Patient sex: M
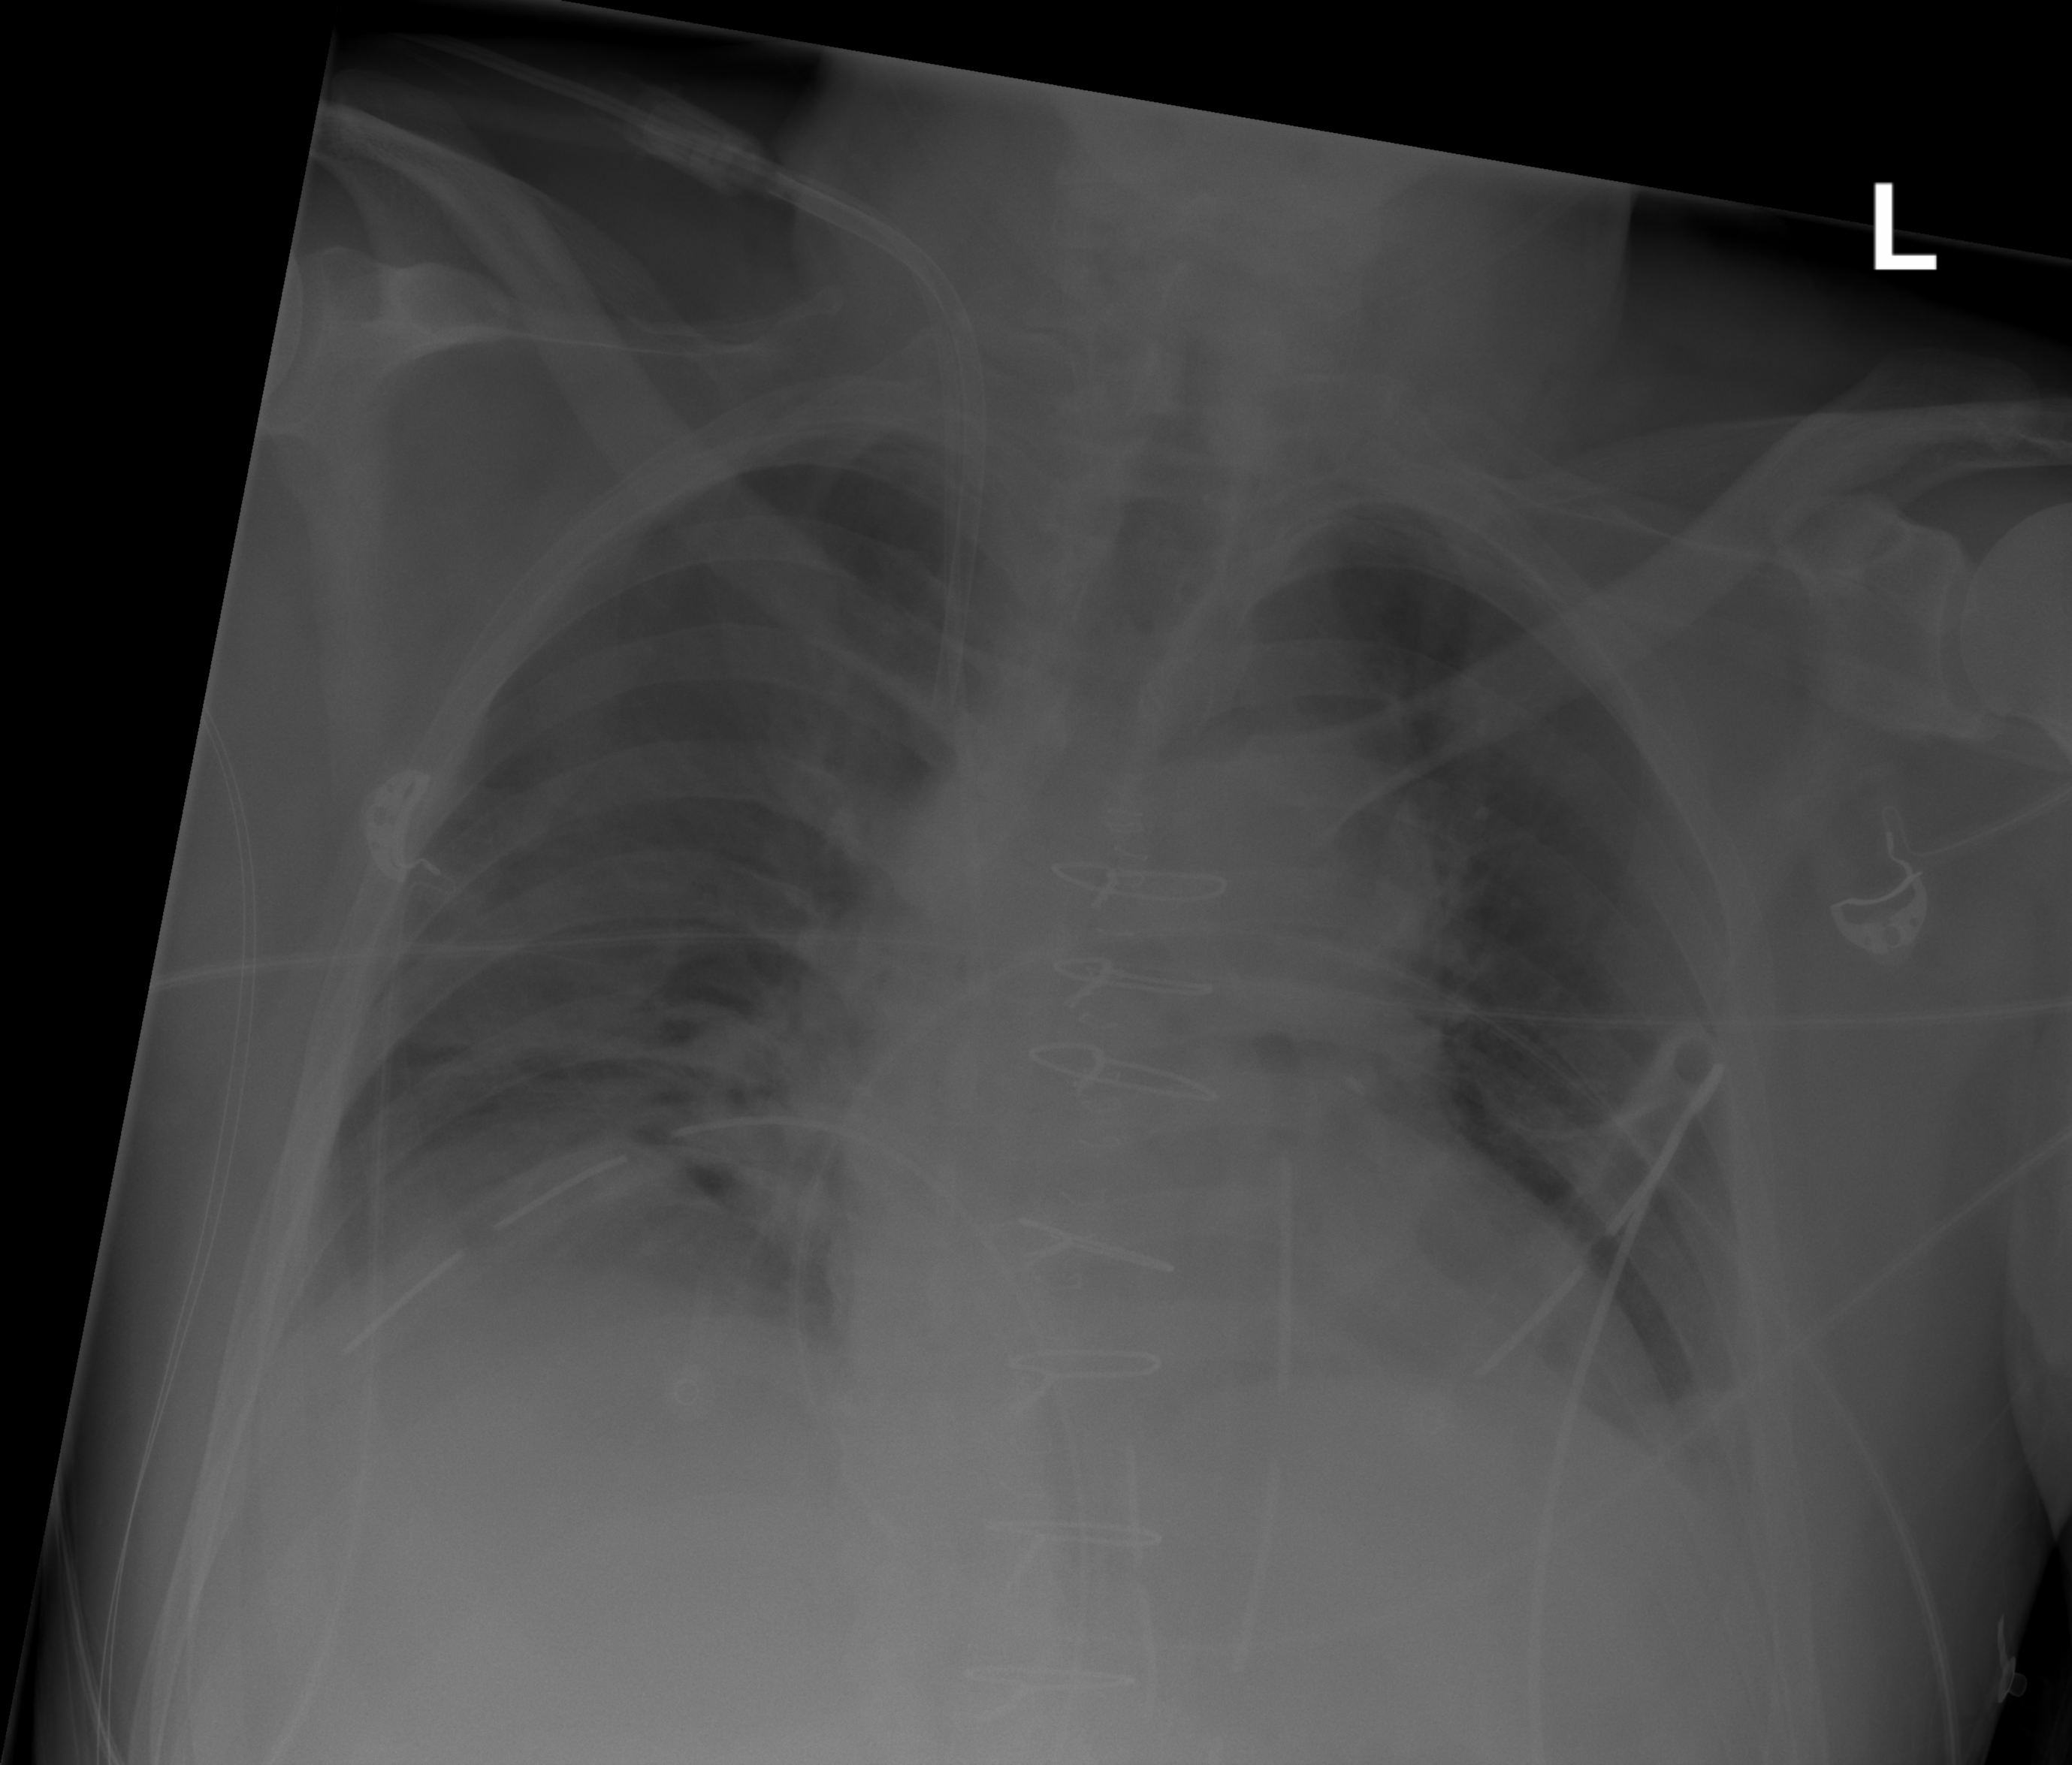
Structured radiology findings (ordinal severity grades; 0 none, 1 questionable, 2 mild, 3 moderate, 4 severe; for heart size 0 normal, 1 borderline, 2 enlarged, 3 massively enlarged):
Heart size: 1
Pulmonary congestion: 0
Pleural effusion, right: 2
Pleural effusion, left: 2
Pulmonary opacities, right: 2
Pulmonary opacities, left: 0
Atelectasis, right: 2
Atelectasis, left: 2